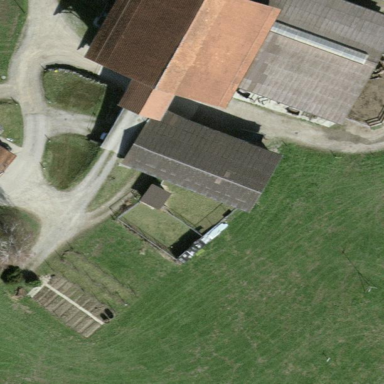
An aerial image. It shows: Farmyard area.